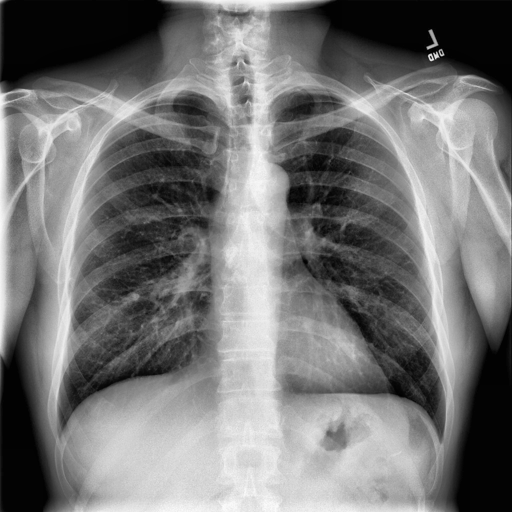
Finding: NORMAL